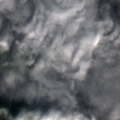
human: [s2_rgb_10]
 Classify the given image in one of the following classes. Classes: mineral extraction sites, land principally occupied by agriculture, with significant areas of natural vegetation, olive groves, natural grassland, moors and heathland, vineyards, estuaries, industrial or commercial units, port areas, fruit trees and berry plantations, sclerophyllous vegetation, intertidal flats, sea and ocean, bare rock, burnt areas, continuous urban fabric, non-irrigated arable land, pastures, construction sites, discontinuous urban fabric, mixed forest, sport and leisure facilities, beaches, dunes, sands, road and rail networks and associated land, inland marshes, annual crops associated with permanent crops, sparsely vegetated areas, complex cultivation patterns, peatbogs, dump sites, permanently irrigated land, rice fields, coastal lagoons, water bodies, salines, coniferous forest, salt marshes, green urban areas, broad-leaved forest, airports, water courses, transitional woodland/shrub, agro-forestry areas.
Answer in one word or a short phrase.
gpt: mixed forest, water bodies